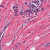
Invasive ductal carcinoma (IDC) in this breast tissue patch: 0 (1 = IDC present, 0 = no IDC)